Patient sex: M
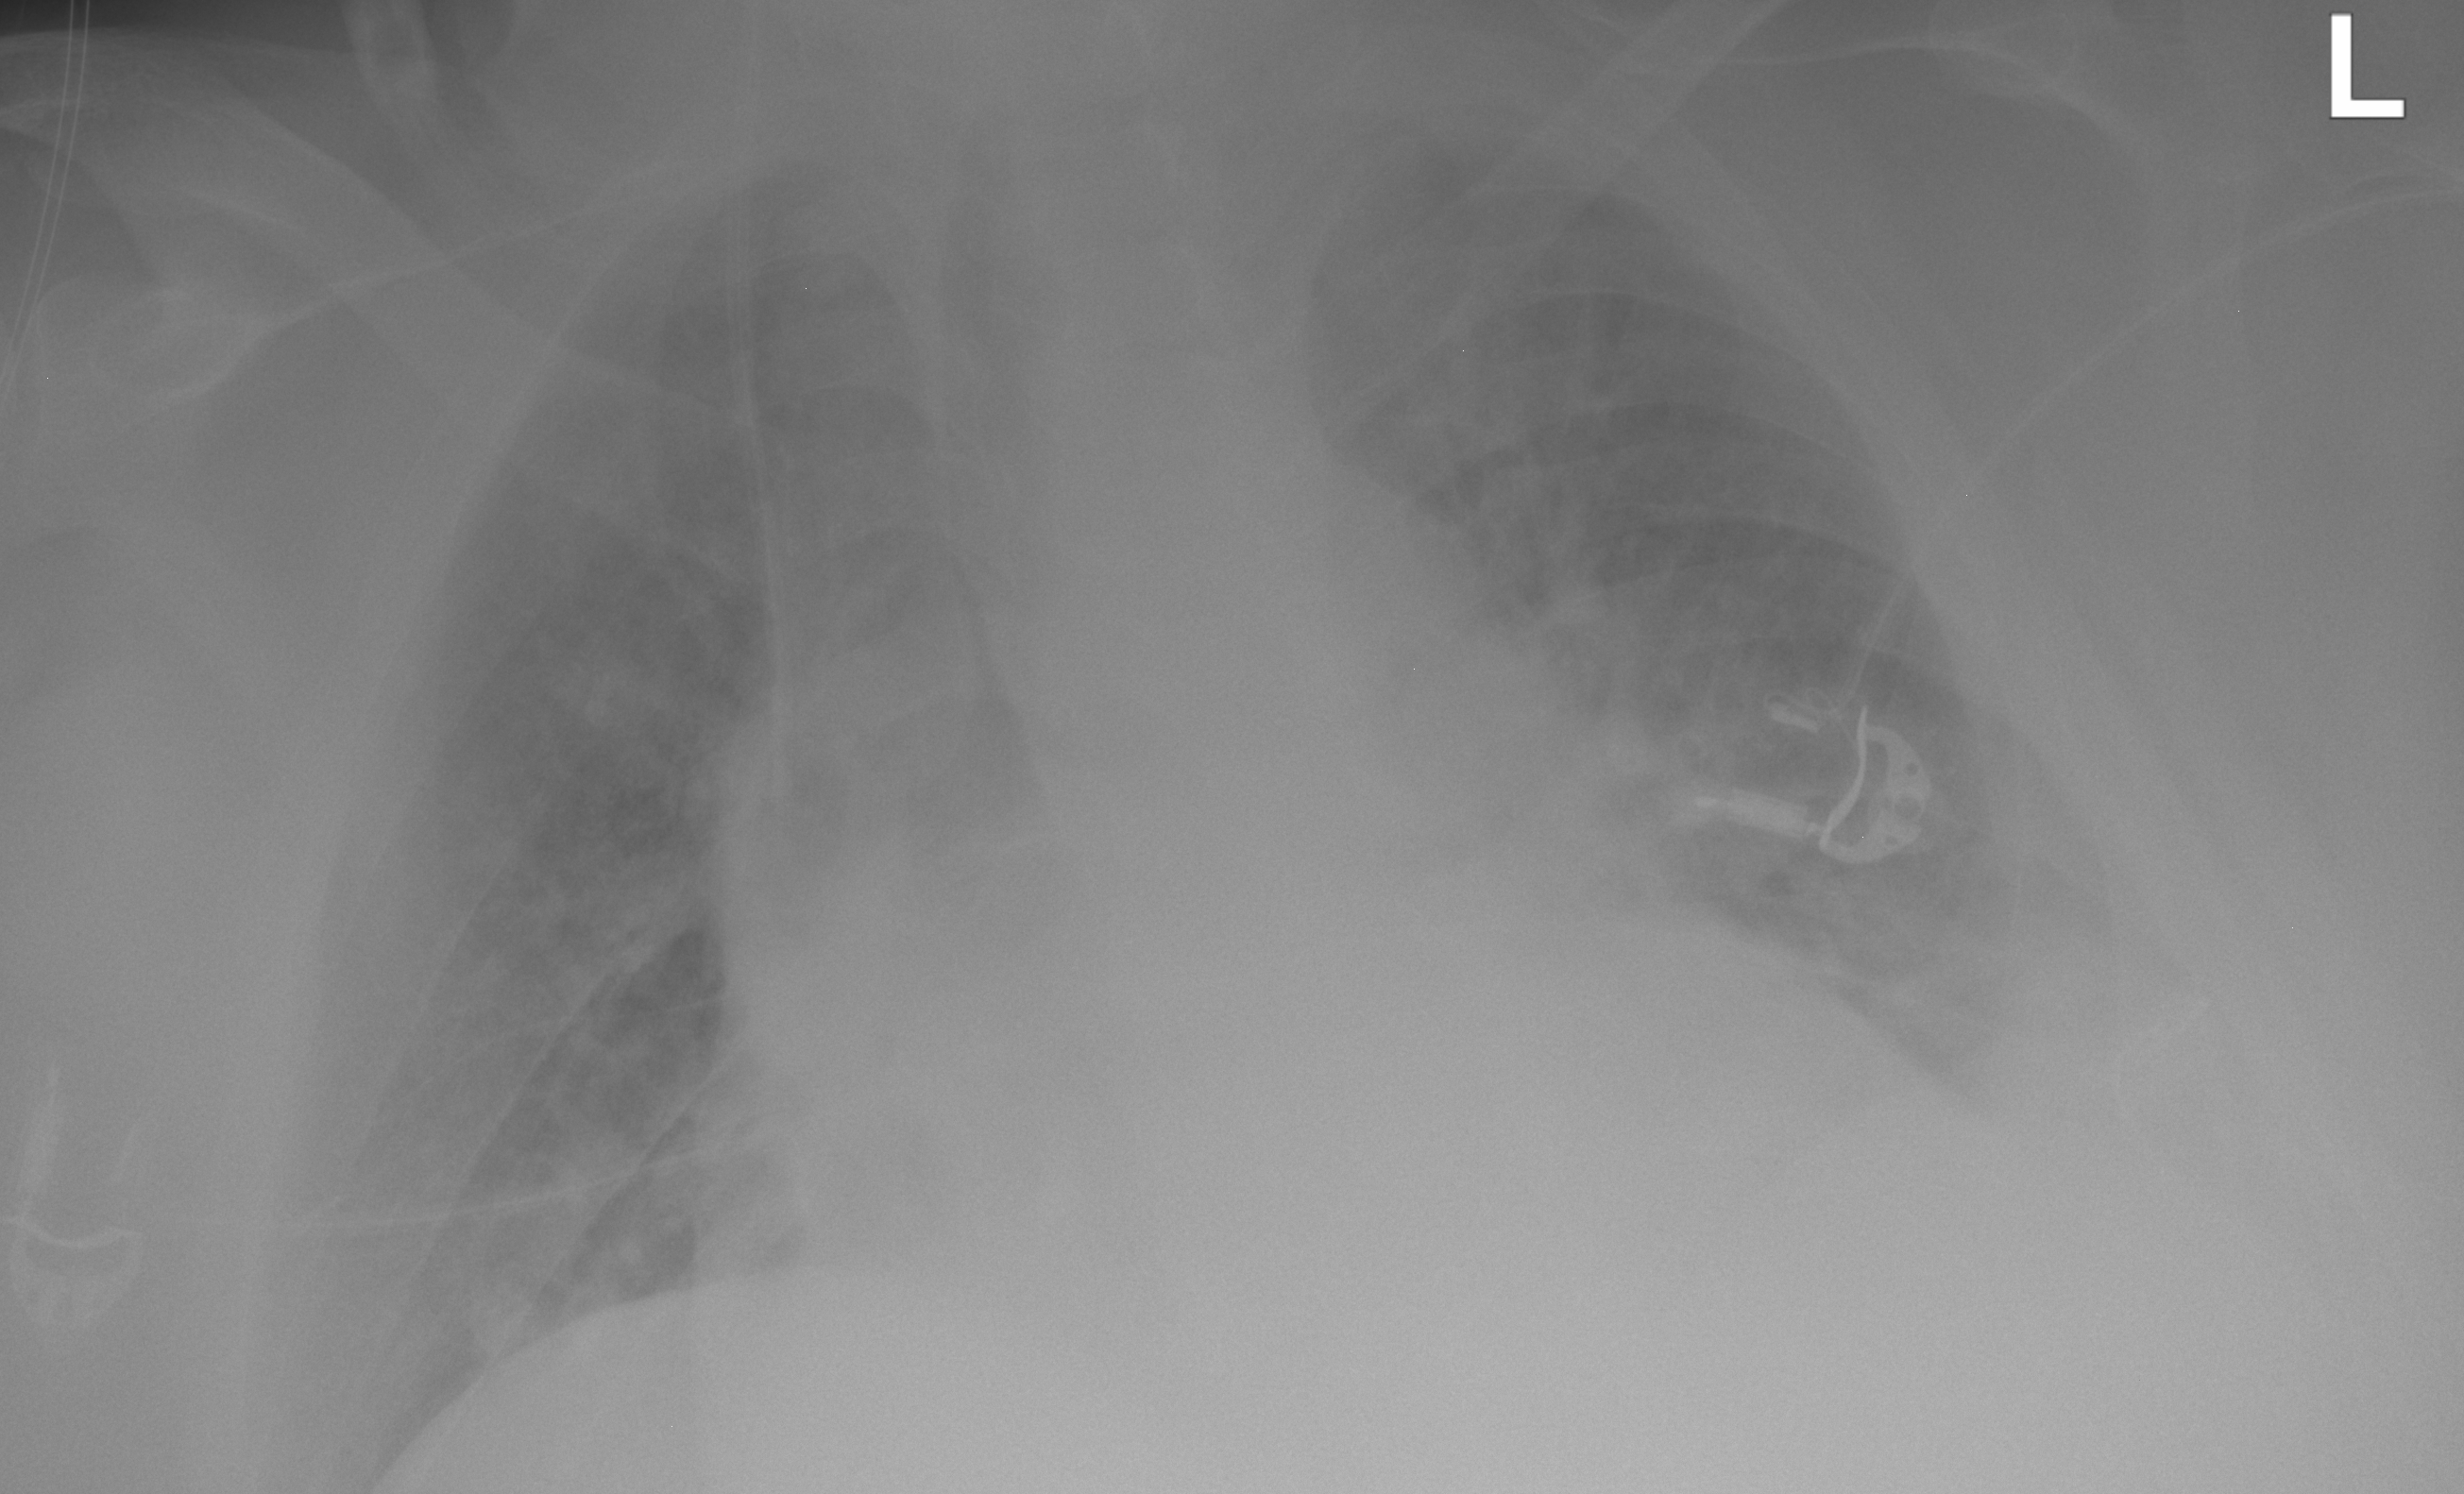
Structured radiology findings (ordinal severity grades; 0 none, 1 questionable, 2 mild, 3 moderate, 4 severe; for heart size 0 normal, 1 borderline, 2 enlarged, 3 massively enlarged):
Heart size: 2
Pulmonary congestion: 2
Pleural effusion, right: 0
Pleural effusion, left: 2
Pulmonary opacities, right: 2
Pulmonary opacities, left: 2
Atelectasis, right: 0
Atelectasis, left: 0